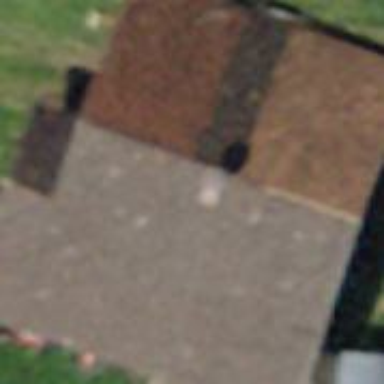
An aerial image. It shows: Rural barn.